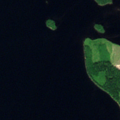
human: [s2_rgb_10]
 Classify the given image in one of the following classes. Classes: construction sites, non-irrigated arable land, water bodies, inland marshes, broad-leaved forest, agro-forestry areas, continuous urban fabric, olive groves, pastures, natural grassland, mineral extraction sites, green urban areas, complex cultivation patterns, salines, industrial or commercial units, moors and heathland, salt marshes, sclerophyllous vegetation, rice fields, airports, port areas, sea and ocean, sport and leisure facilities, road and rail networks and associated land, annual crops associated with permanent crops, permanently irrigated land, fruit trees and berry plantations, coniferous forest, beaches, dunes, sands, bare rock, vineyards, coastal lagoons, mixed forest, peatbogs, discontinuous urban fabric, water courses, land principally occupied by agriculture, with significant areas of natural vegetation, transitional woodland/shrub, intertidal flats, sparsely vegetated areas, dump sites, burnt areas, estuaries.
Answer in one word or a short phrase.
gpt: coniferous forest, mixed forest, water bodies